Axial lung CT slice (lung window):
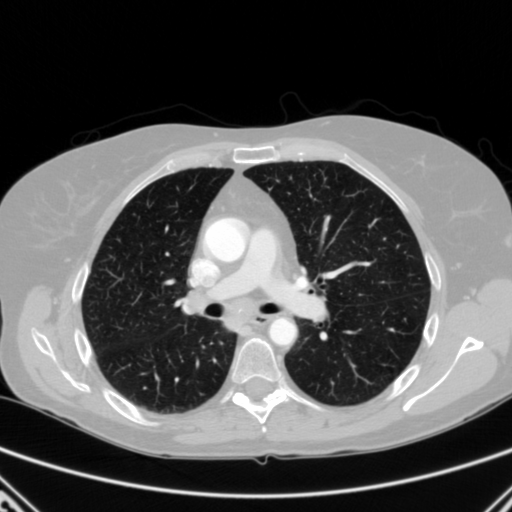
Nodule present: no